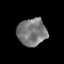
Tissue: prostate
Cell type: Epithelial cells
Senescence score: 0.3296
Nuclear area (px): 771
Mean DAPI intensity: 123.226